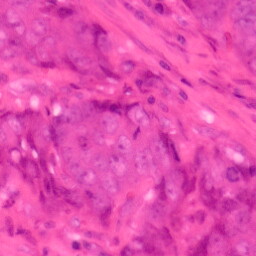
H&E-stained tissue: Colon